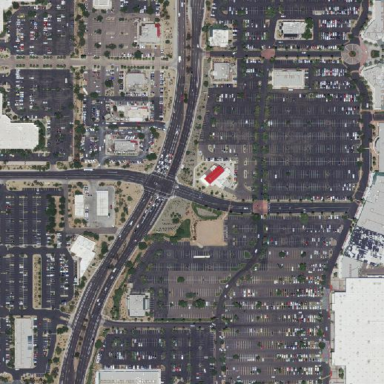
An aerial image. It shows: Retail area.